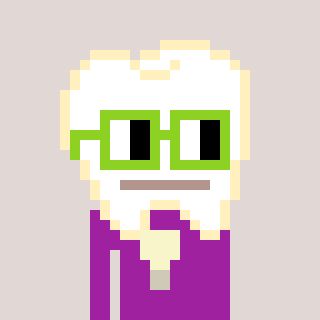
a pixel art character with square light green glasses, a tooth-shaped head and a magenta-colored body on a warm background